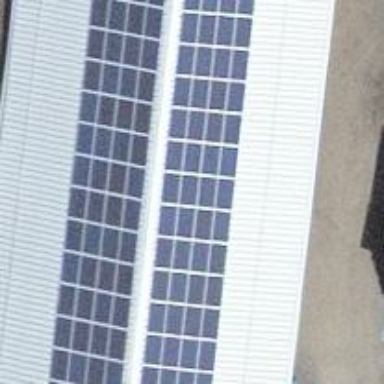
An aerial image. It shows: Solar power generator with photovoltaic panels.